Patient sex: M
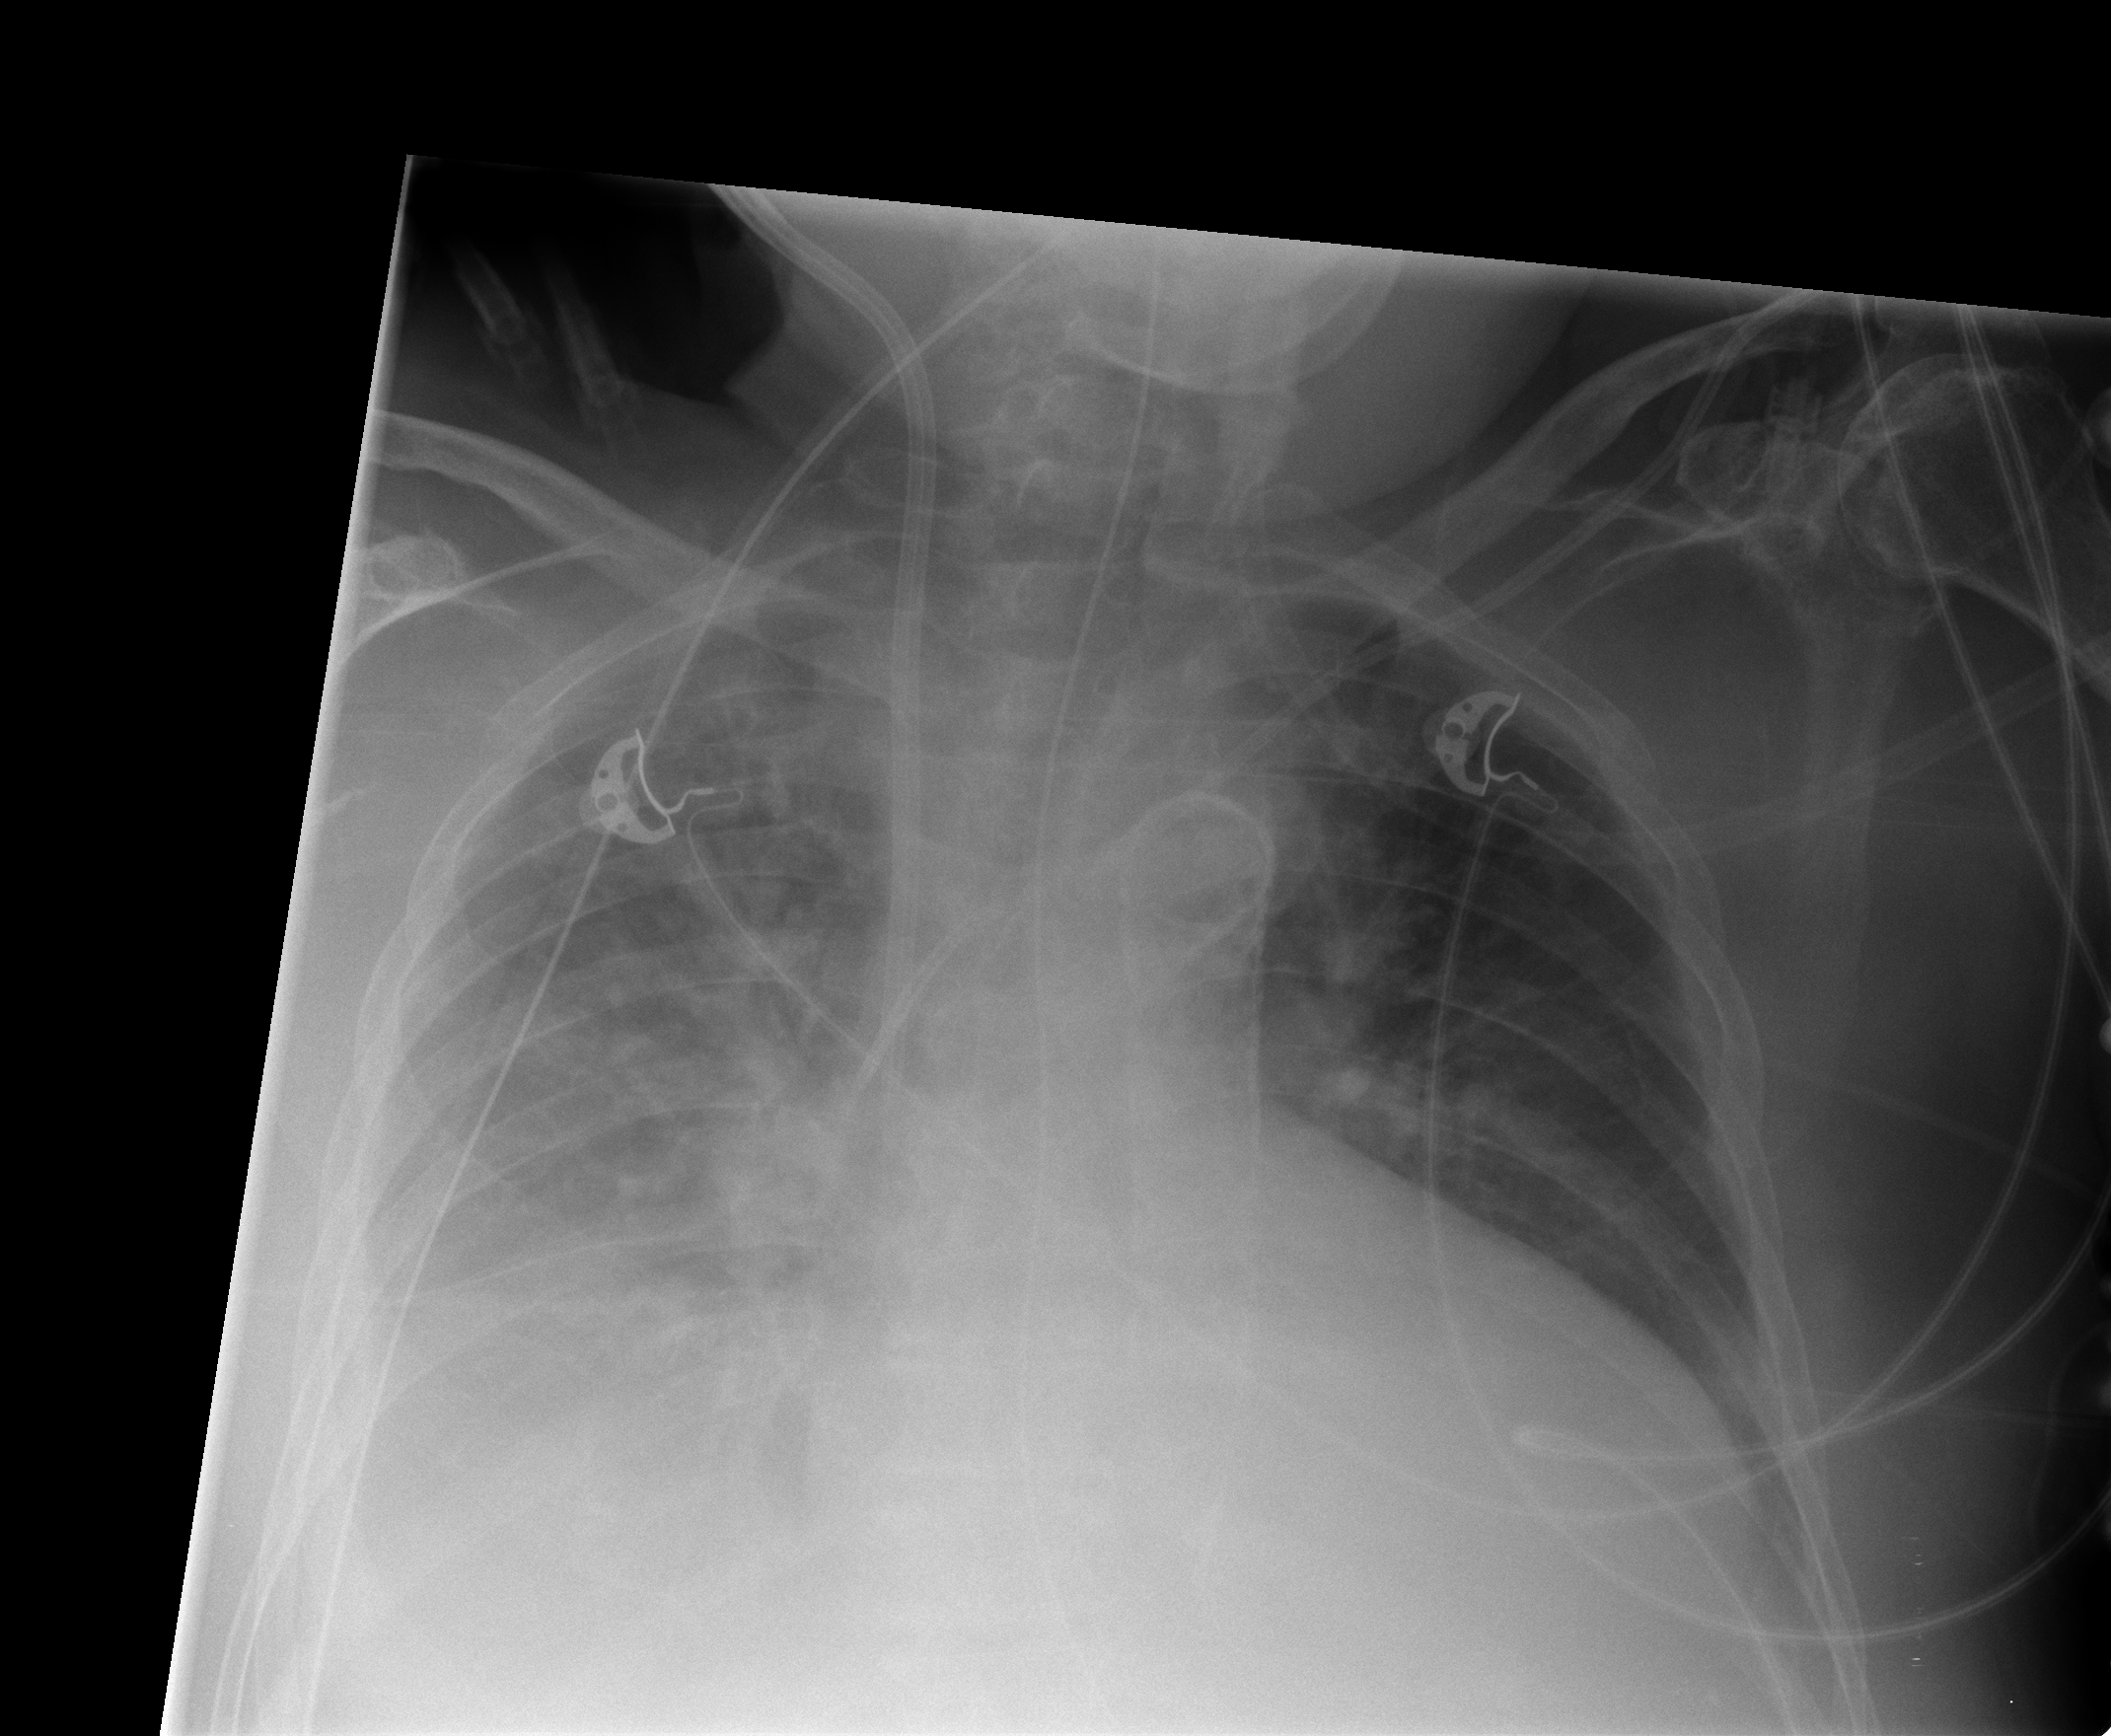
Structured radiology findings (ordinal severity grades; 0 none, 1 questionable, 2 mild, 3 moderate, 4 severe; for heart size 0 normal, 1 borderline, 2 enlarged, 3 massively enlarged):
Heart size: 3
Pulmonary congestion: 2
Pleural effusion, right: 2
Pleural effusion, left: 2
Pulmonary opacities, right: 3
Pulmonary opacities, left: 2
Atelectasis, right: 2
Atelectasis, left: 1